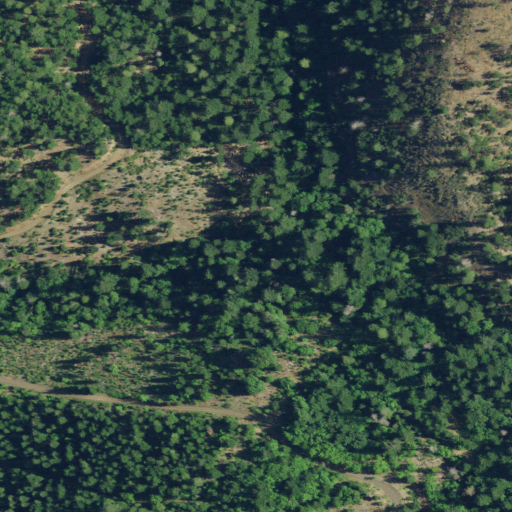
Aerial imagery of valley in California named Beartrap Gulch containing evergreen forest, shrub, and grassland